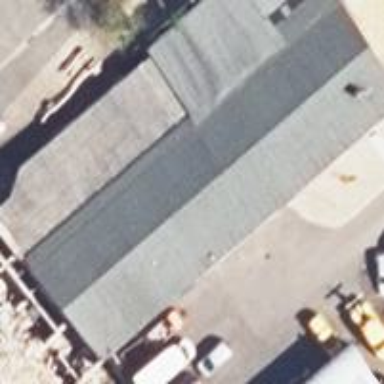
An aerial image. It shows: Building housing car repair shop.